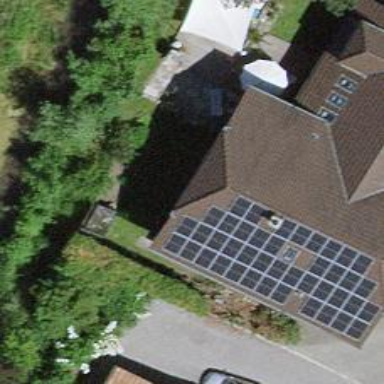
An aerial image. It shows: Solar power generator using photovoltaic panels.